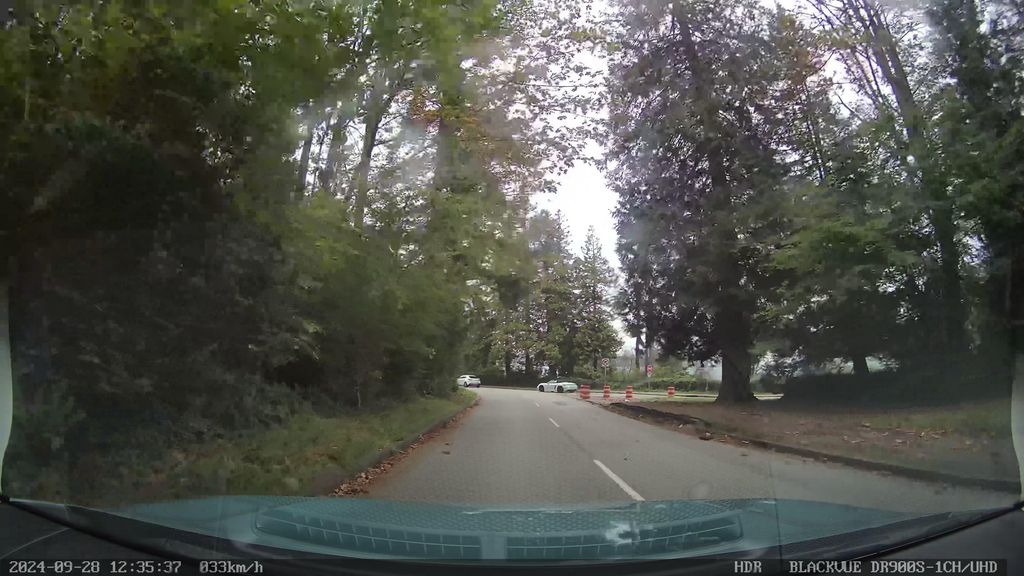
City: vancouver